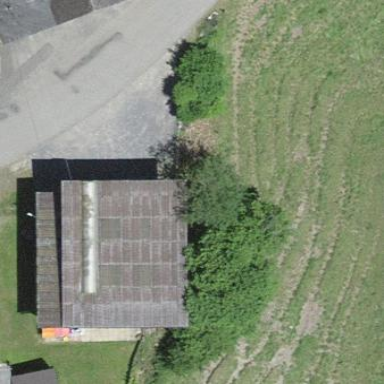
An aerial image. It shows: Rural barn.